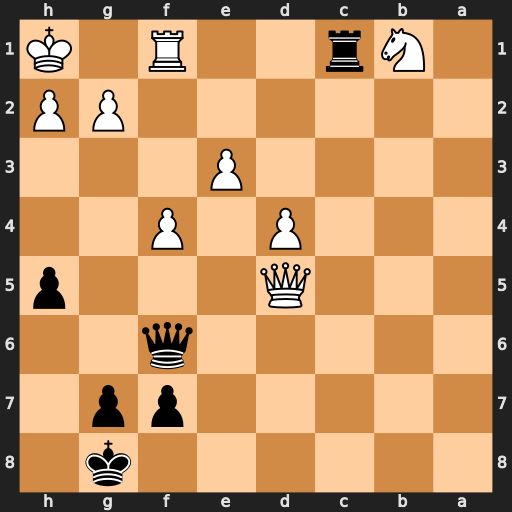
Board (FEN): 6k1/5pp1/5q2/3Q3p/3P1P2/4P3/6PP/1Nr2R1K
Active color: b
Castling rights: -
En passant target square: -
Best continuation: Rxf1#